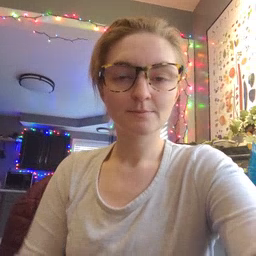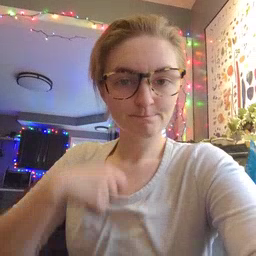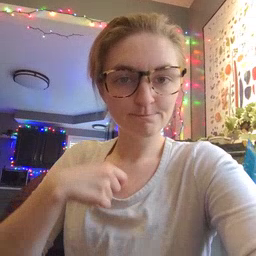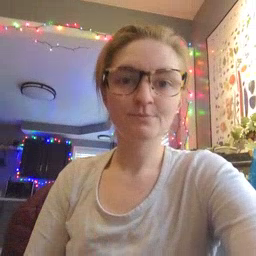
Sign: zipper